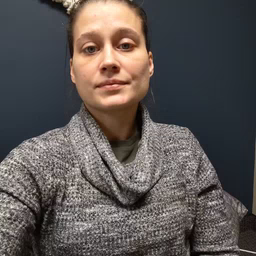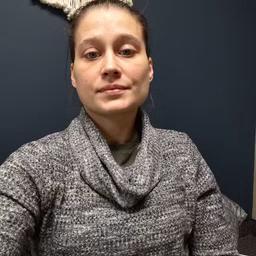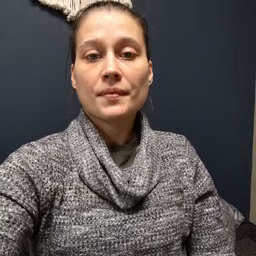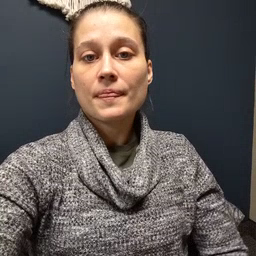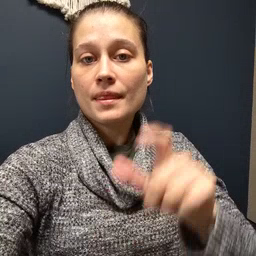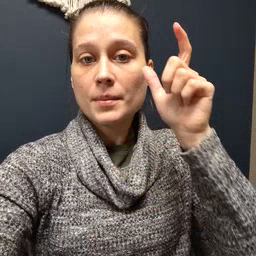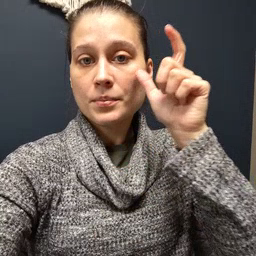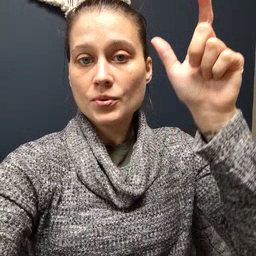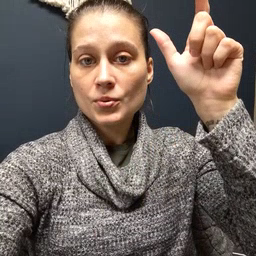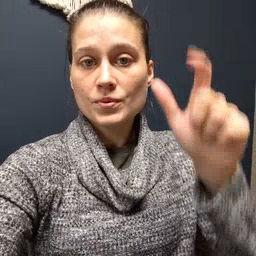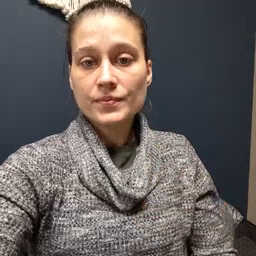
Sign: moon